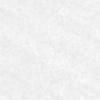
Label: no_change